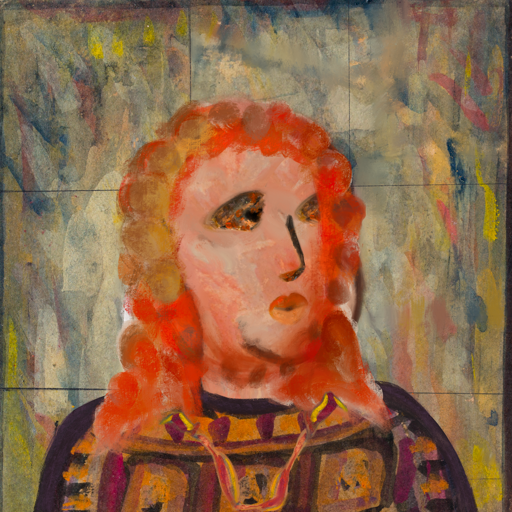
Background: GypsyMother, Head And Neck Side: Roy_Bahadur, Face Side: Gypsy_Queen, Bust: Doll, Hair Side: Rupkatha, Head Accessory: Blank, Second Necklace: Gypsy_Mother_1, Necklace: Blank, Baby: Blank